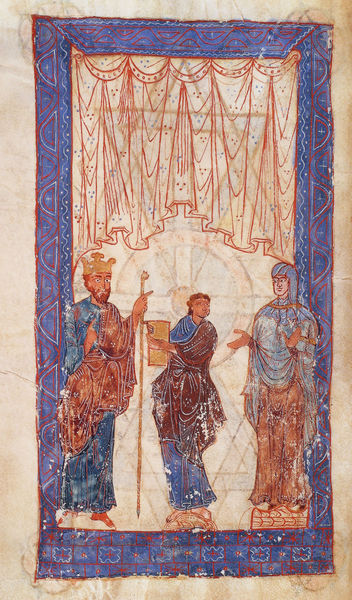
Titel: Stundenbuch von Fernando I und Sancha
Institution: Santiago de Compostela, Biblioteca Universitaria
Schlagwörter: blau, frau, zeichnung, rot, malerei, alt, rahmen, bildnis, vorhang, gewand, gold, krone, papier, stab, rad, könig, faltenwurf, antike, buch, illustration, mittelalter, baldachin, royal, zepter, papyrus, gewandung